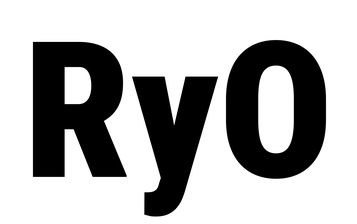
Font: Roboto_Condensed_Black